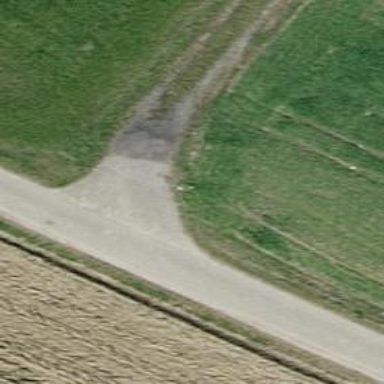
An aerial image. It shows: Grass track with grade4 surface.